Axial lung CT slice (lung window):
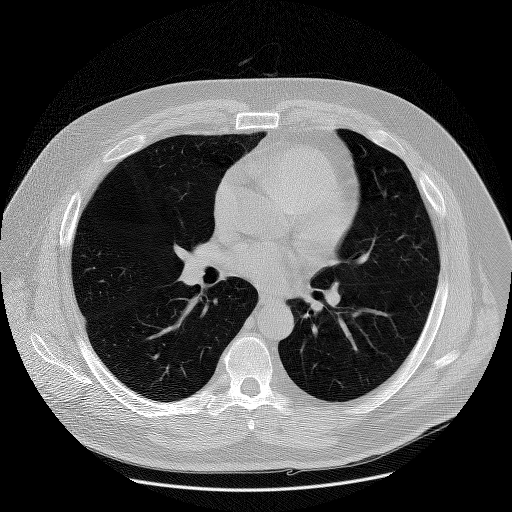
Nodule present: no